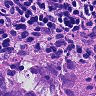
Metastatic tissue present: yes